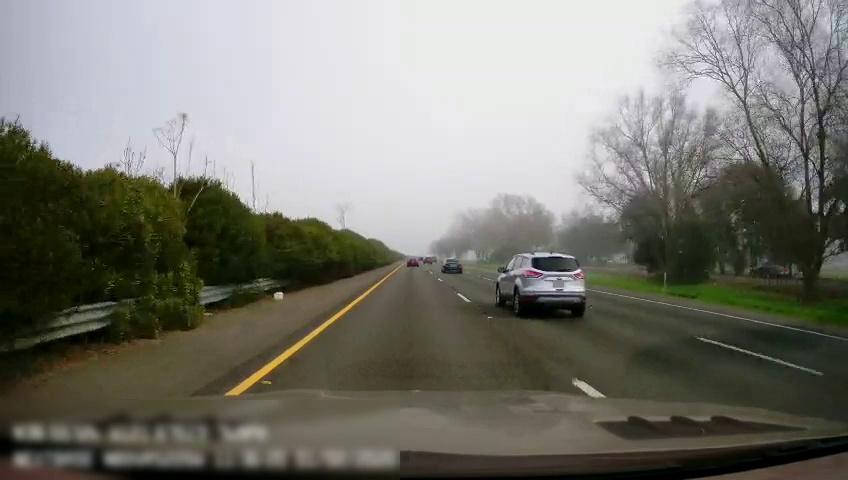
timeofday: Day
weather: Sunny
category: Drivable Space
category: Vehicles | Car
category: Vehicles | SUV
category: Vehicles | SUV
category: Vehicles | Car
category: Vehicles | SUV
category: Lanes | Current Lane
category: Lanes | Current Lane
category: Lanes | Alternate Lane
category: Lanes | Alternate Lane